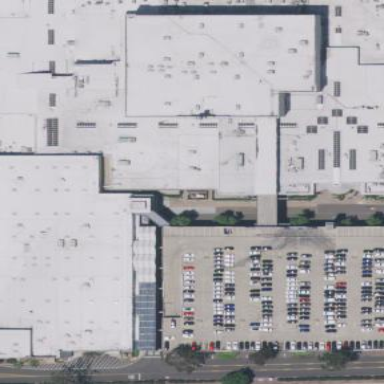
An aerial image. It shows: Department store building.